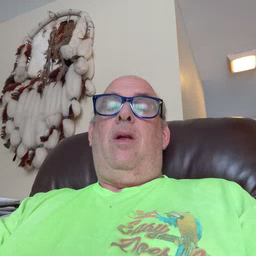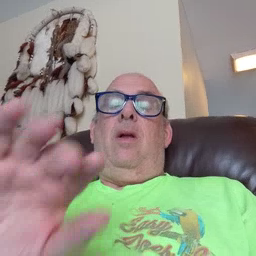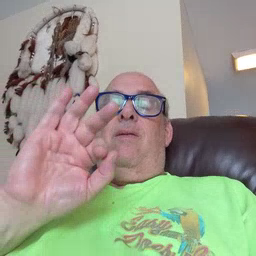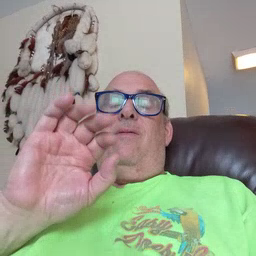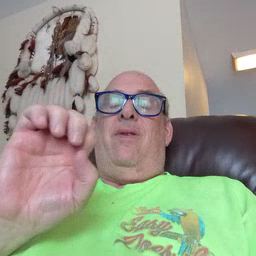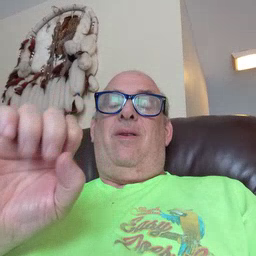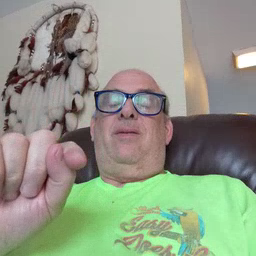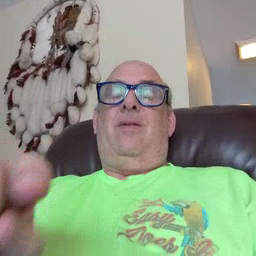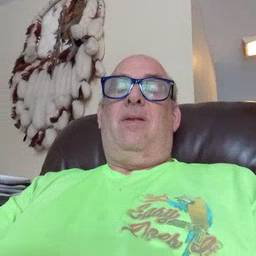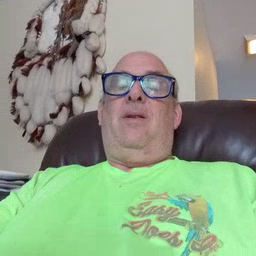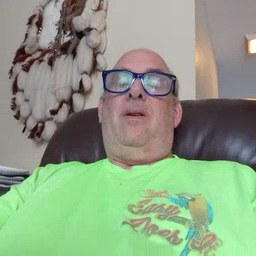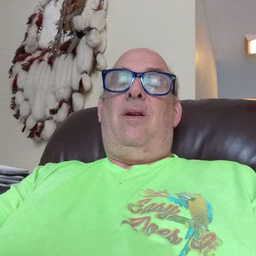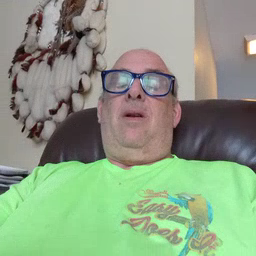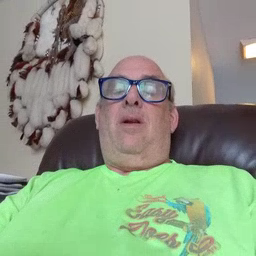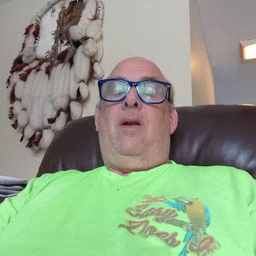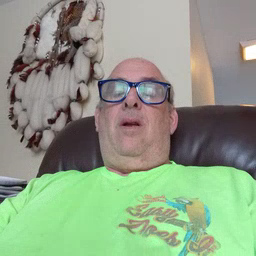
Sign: feet